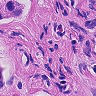
Metastatic tissue present: yes